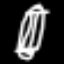
Label: pencil